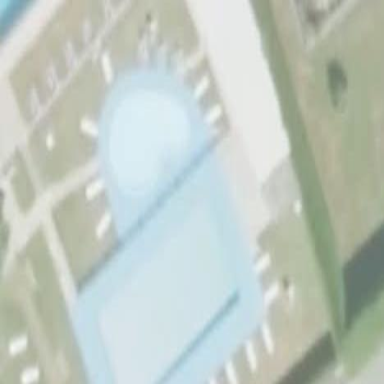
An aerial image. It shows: Swimming pool located in leisure land.